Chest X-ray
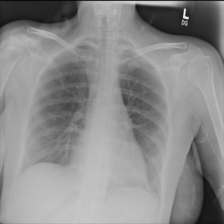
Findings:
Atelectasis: negative
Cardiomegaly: negative
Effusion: negative
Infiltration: negative
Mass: negative
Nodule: negative
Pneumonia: negative
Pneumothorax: negative
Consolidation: negative
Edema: negative
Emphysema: negative
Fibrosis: negative
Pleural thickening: negative
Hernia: negative